Current action and preconditions to check: trajectory_clear

Your task: For each precondition in the list above, predict whether it will hold at this action.

Consider the current scene as observed from the mobile robot's camera, and analyze the predicted future states of all dynamic agents (e.g., people, animals, vehicles, or any moving entities) within the NEXT SECOND.

IMPORTANT: Only answer "very likely" if you are absolutely certain—based on strong, clear evidence—that a dynamic agent will violate the precondition in the predicted future state. Do NOT answer "very likely" for unlikely, ambiguous, or low-probability risks.

Ask yourself for each precondition: Is there a high probability, with clear and convincing evidence, that the predicted future states of any dynamic agent will interfere with the predicted future state of the currently executing action within the NEXT SECOND, causing that precondition to fail?

Assess the risk level based on these predictions. Use "likely" or "very likely" if motions create a clear risk of interference.

Use "neutral" or "improbable" if agents are nearby but their predicted paths are clearly diverging or non-conflicting.

Failure Risk Categories: "very improbable", "improbable", "neutral", "likely", "very likely"

Answer Format: Output ONLY the probability_of_failure value from these categories: "very improbable", "improbable", "neutral", "likely", "very likely"

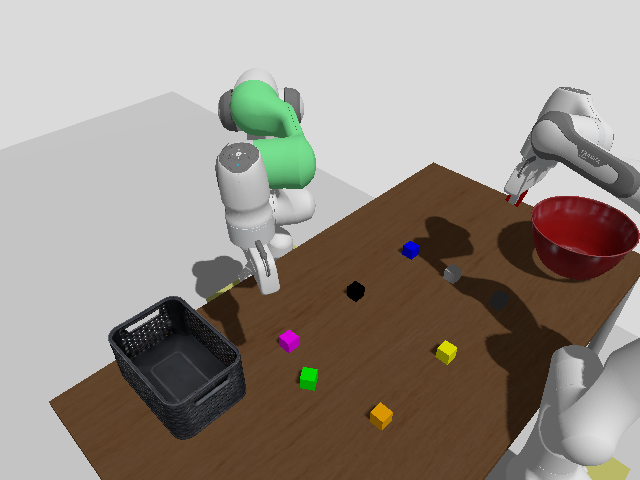

Answer: very improbable